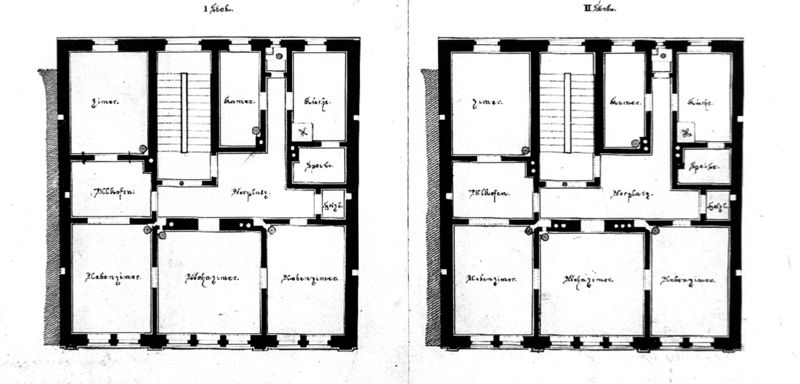
Titel: Wohnhaus Blum, Stollbergstraße 18 in München, Grundriss des 1. und 2. OG
Künstler: R. Bleibenhaus
Standort: München
Institution: Planungsreferat, Lokalbaukommission
Schlagwörter: schatten, weiß, fenster, frankreich, raum, schwarz, tür, zeichnung, zimmer, gebäude, haus, wand, architektur, kamin, stock, schrift, wohnzimmer, ansicht, türen, zwei, mauer, treppe, treppen, wohnung, schlafzimmer, durchgang, stube, stufen, kammer, striche, wände, eingang, gang, nische, wohnhaus, palazzo, stockwerk, linie, druck, schwarzweiß, text, strich, beschriftung, flur, räume, entwurf, schema, toilette, küche, mauern, treppenhaus, etagen, plan, stockwerke, quadrat, geschoss, kachelofen, quadratisch, riss, grundriss, aufriss, etage, nebenzimmer, aufteilung, enfilade, ordnung, aussenwand, erster stock, zweiter stock, grundrisse, fluchten, schriftzüge, speisezimmer, 1. stock, jhg, uzuz, etafe, handbeschriftet, längliche räume, rechter und linker flügel, eohnhaus, schafzimmer